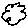
Label: cloud